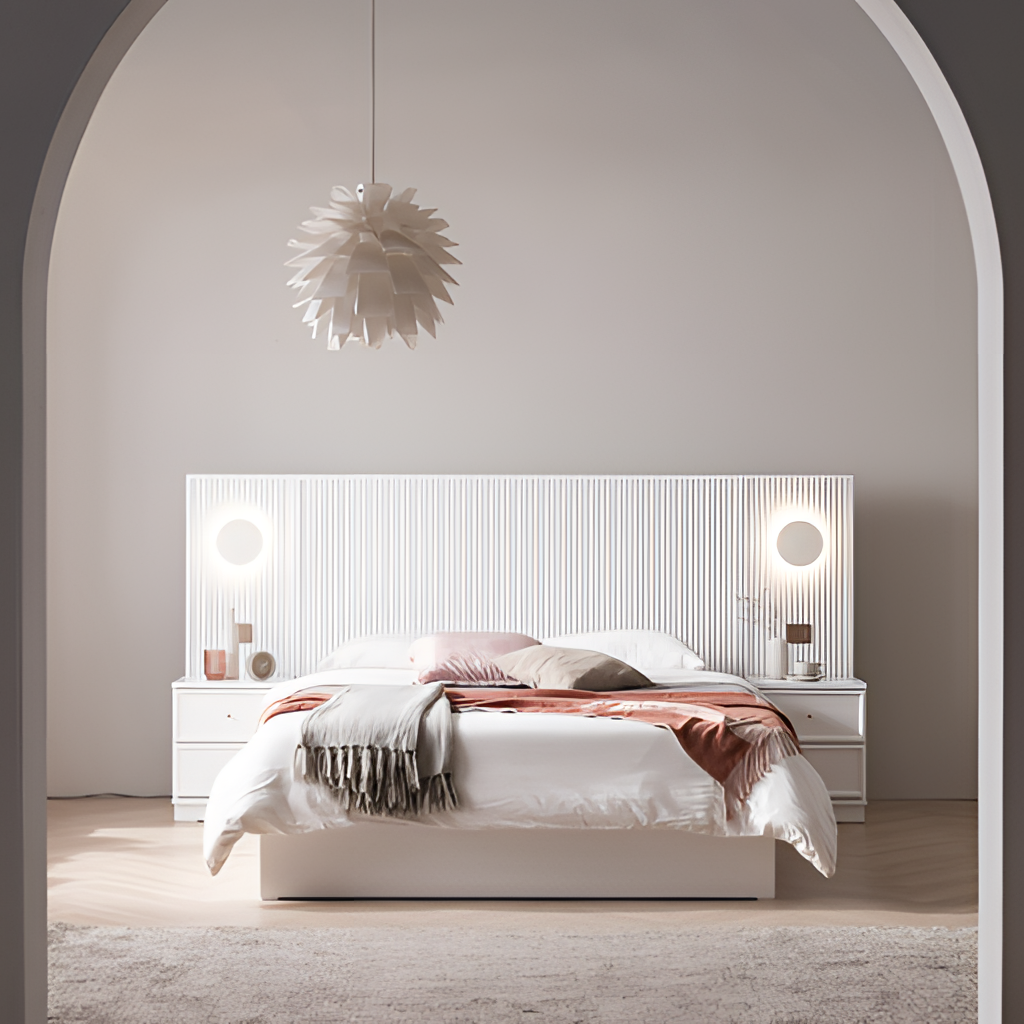
white fabric illuminated headboard bed, bedroom, wood flooring, with plank pattern, white paint wallpaper, with solid pattern, modern